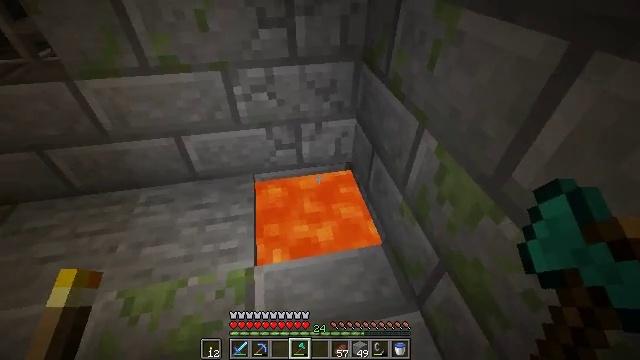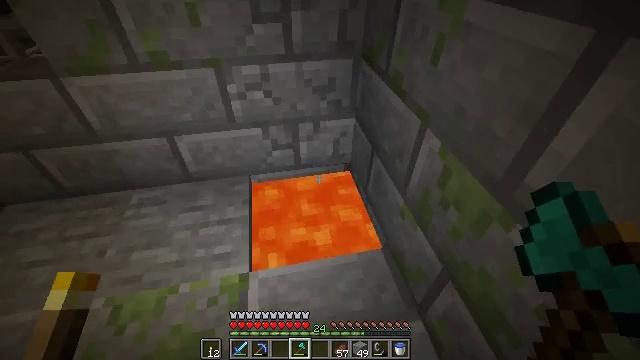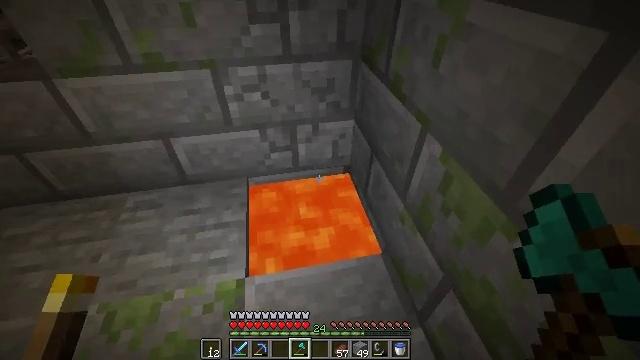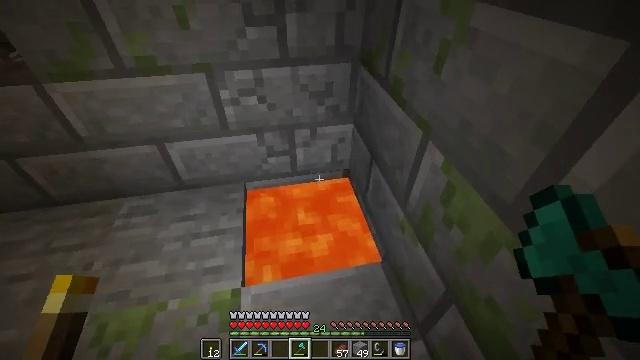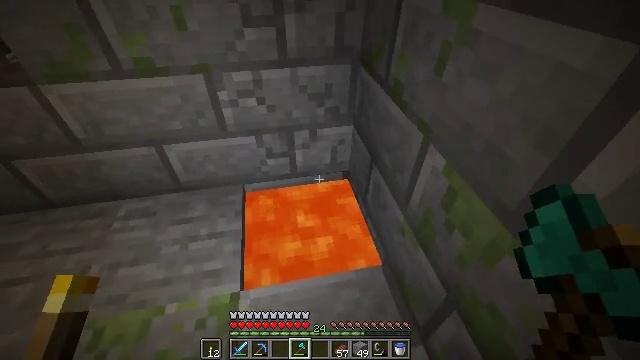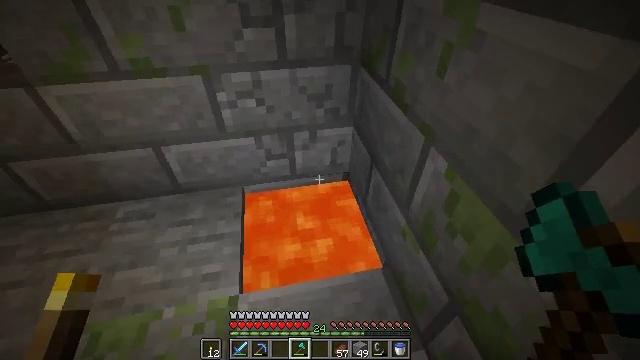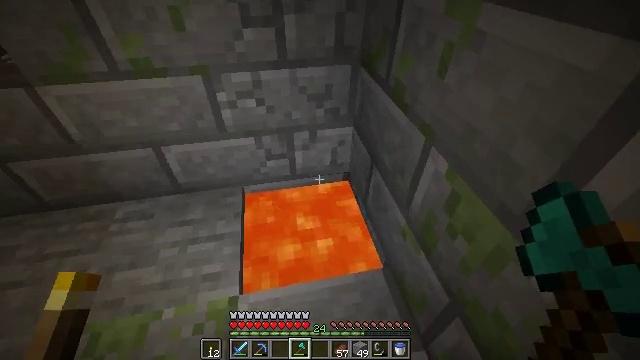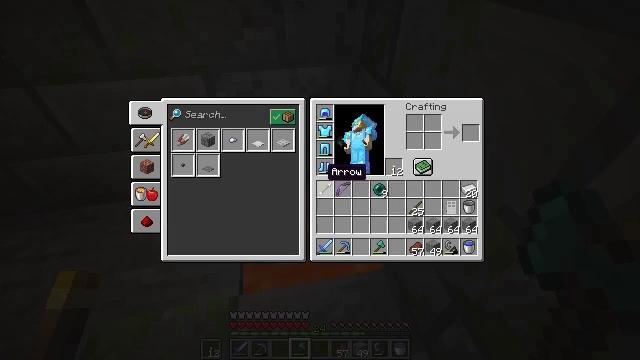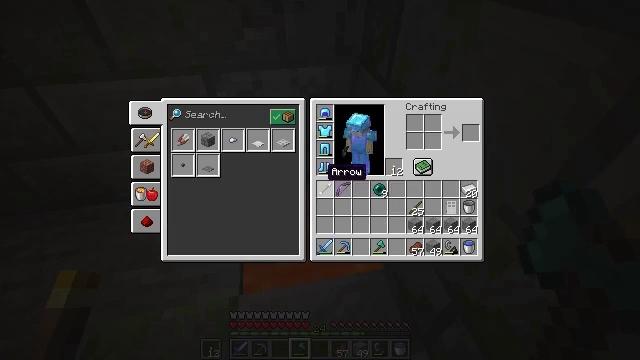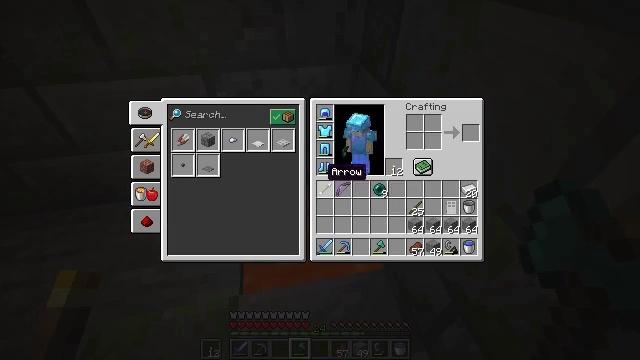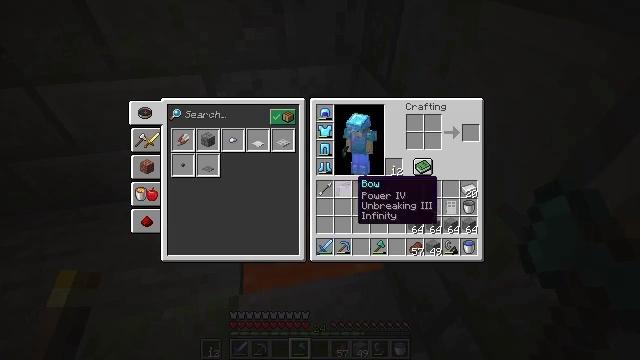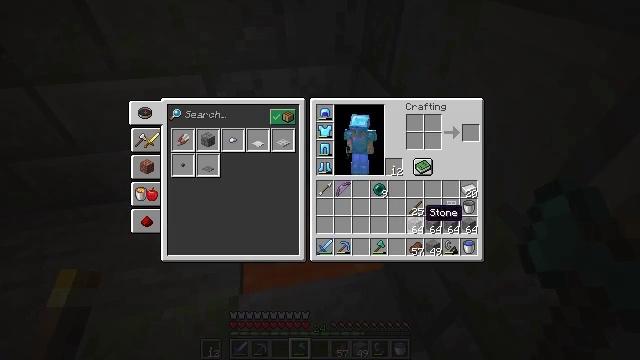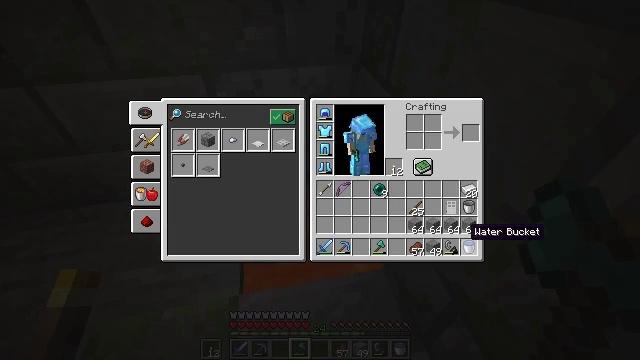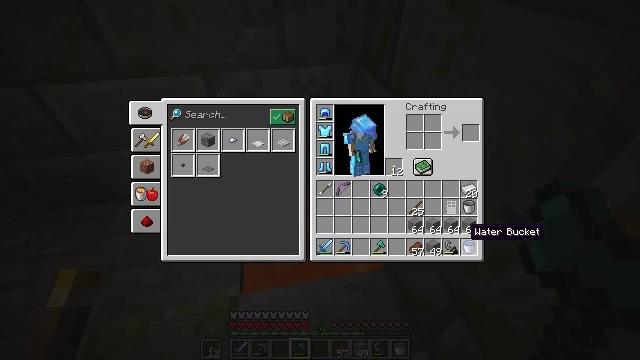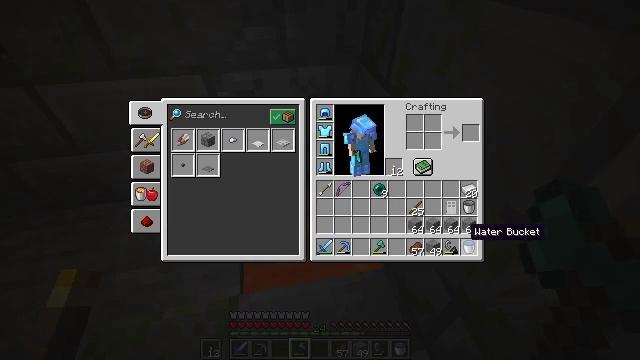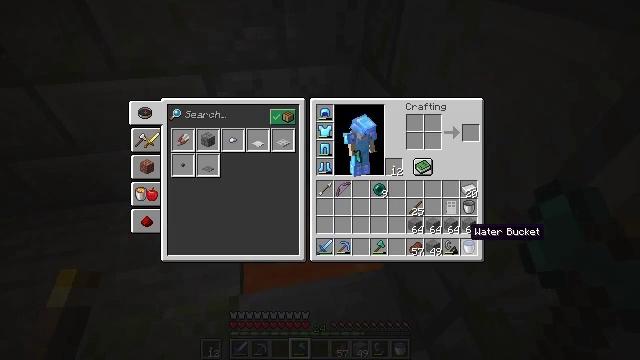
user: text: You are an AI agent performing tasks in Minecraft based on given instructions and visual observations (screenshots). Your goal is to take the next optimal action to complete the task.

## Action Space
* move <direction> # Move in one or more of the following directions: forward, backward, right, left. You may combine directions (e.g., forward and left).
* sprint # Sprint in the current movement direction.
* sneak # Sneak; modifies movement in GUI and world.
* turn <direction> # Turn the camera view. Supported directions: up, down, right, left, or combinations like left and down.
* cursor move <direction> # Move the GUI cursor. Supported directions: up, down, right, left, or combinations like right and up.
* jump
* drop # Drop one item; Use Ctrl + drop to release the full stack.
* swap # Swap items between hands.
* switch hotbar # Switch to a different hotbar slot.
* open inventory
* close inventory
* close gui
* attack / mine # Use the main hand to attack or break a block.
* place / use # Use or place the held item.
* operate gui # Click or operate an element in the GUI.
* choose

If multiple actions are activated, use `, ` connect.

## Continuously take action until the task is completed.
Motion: motion action
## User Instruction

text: Remove an iron door from the inventory.
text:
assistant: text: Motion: no_op
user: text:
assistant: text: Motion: no_op
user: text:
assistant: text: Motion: no_op
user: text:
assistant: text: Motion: no_op
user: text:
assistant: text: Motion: no_op
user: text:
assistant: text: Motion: no_op
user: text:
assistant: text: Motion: open inventory
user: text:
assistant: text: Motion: open inventory
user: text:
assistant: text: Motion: no_op
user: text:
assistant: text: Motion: turn right and down
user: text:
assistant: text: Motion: turn right and down
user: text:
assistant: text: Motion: turn right and down
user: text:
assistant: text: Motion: no_op
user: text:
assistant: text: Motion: no_op
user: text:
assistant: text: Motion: no_op
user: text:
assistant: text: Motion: no_op
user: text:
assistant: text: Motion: no_op
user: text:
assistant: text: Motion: no_op
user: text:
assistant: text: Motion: no_op
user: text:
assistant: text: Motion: turn left
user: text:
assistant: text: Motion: no_op
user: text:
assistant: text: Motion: turn down
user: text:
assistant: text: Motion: turn right and down
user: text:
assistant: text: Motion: no_op
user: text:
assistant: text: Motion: no_op
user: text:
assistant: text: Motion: no_op
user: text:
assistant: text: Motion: turn up
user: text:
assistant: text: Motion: turn up
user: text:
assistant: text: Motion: turn up
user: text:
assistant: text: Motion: turn up